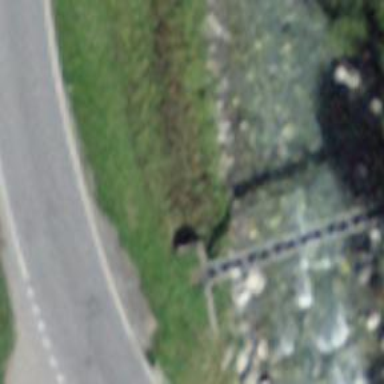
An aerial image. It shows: Culvert tunnel.